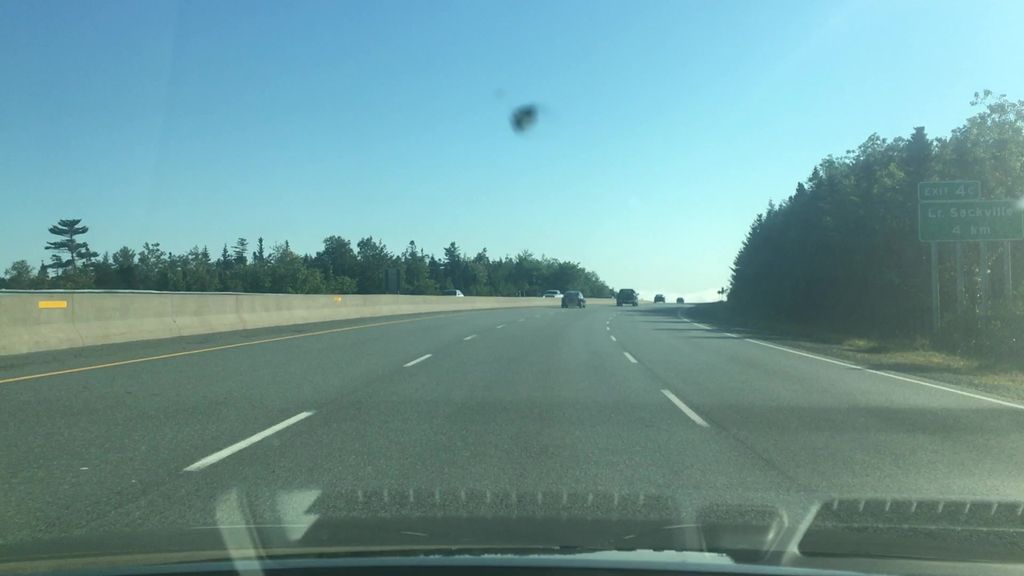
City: halifax